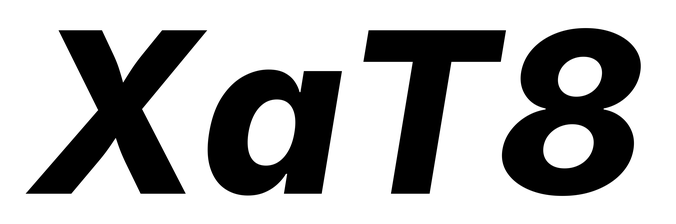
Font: Inter-Italic_ExtraBold_Italic